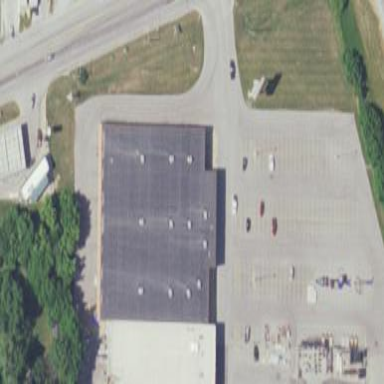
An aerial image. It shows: Department store building.